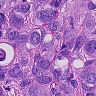
Metastatic tissue present: yes